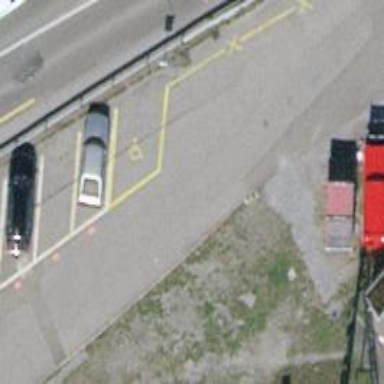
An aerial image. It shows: Parking space designated for disabled individuals.